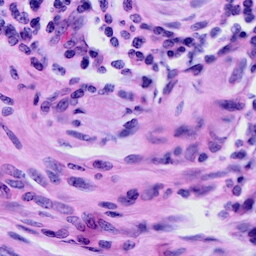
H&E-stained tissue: Cervix